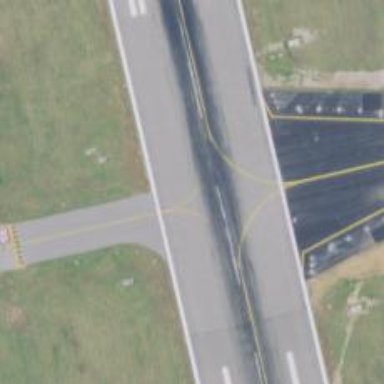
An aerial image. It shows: Image of taxiway at airport.